Brain MRI, t1w sequence, axial 2D slice.
Patient: age 38, sex F, weight 78 kg, height 1.78 m
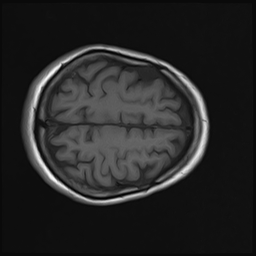